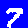
Digit: 7